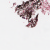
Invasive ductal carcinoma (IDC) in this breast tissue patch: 0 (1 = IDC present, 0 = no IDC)